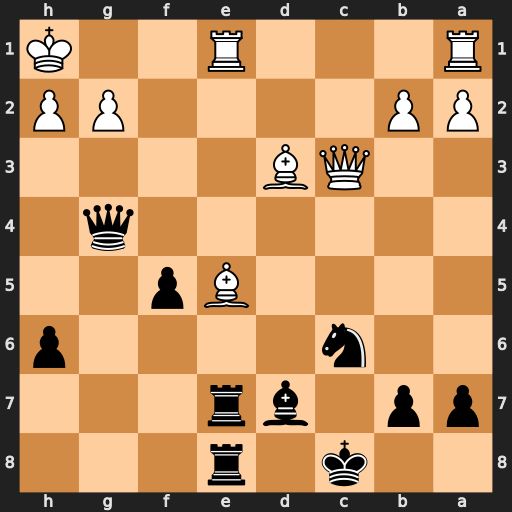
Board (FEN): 2k1r3/pp1br3/2n4p/4Bp2/6q1/2QB4/PP4PP/R3R2K
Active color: b
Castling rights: -
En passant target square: -
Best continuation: Rxe5 Rxe5 Rxe5